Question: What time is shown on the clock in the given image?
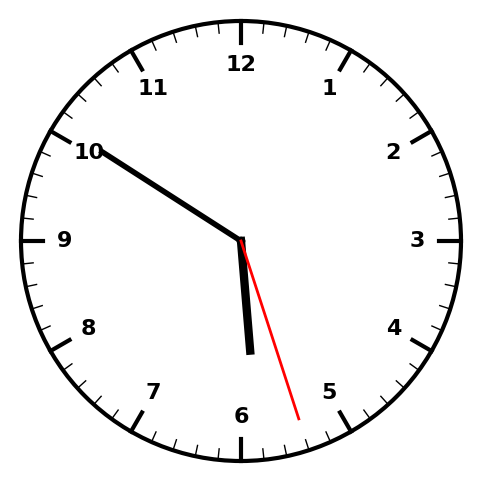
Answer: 05:50:27